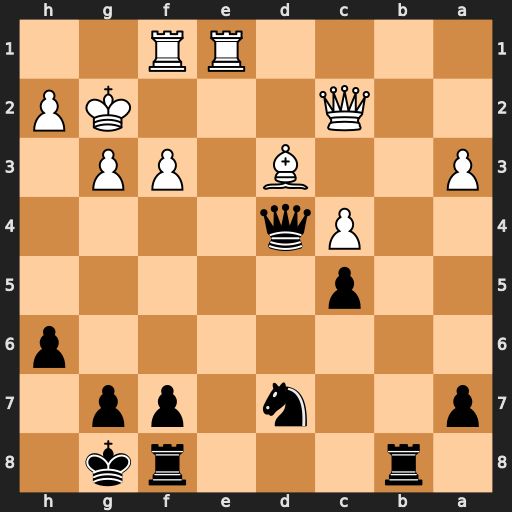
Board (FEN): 1r3rk1/p2n1pp1/7p/2p5/2Pq4/P2B1PP1/2Q3KP/4RR2
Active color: b
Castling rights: -
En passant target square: -
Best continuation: Rb2 Qxb2 Qxb2+